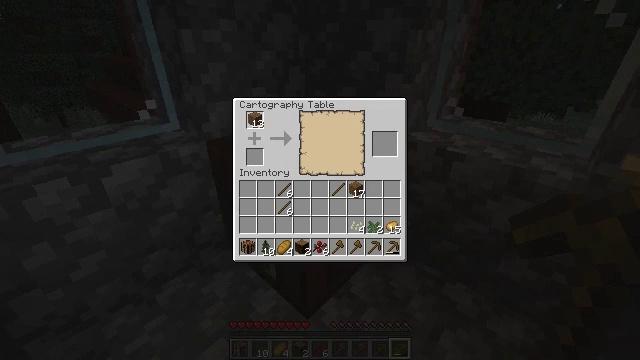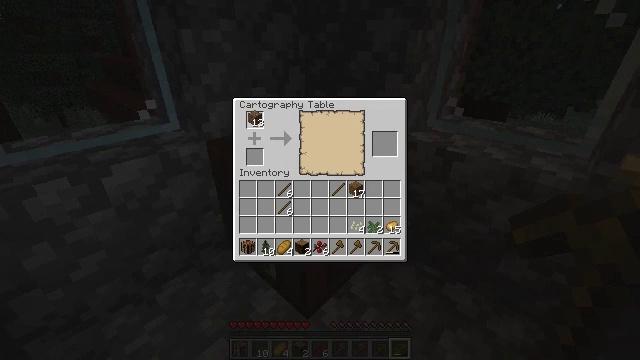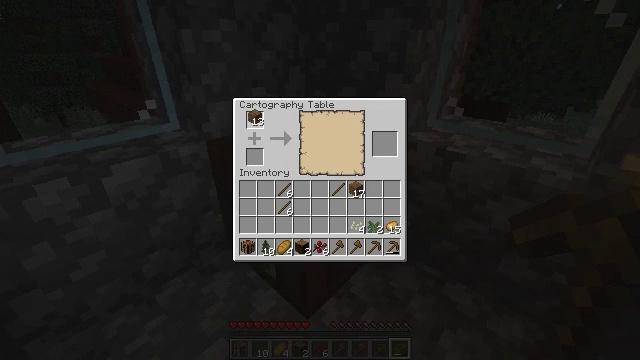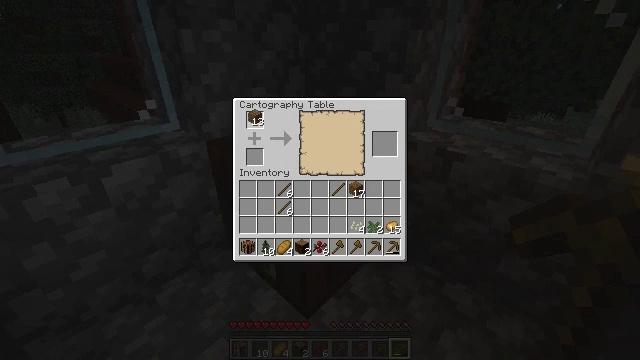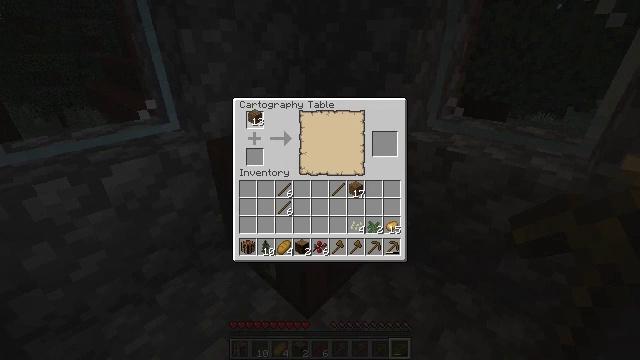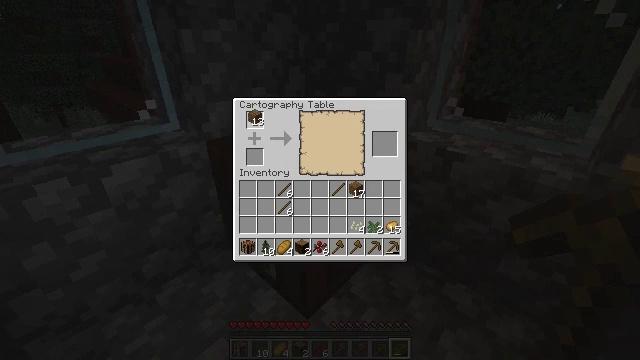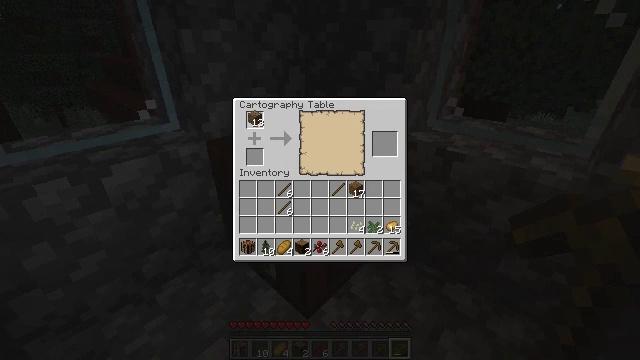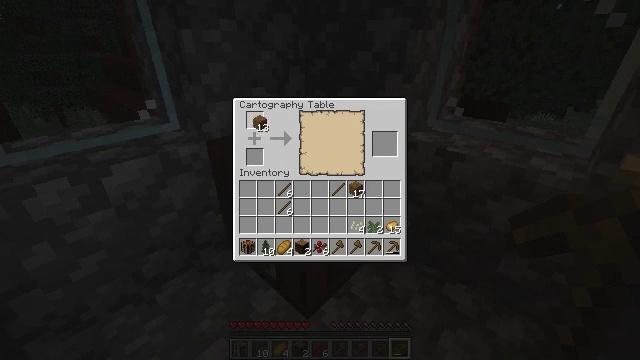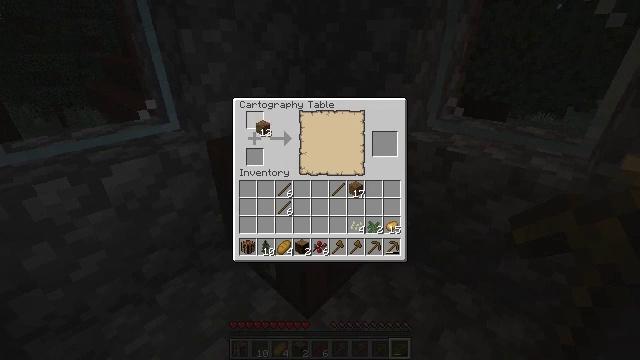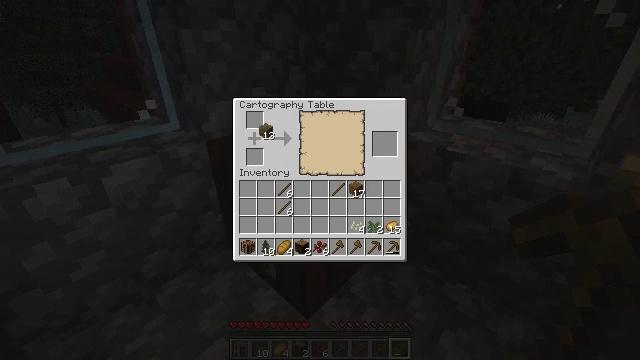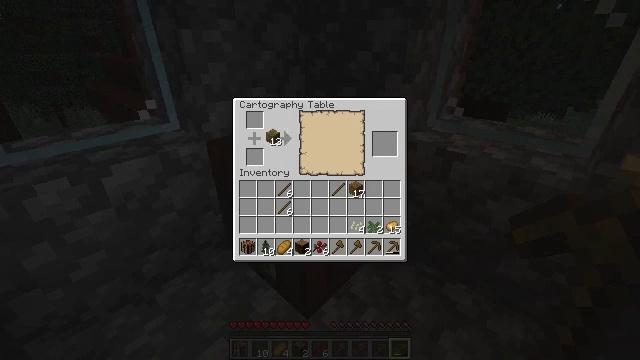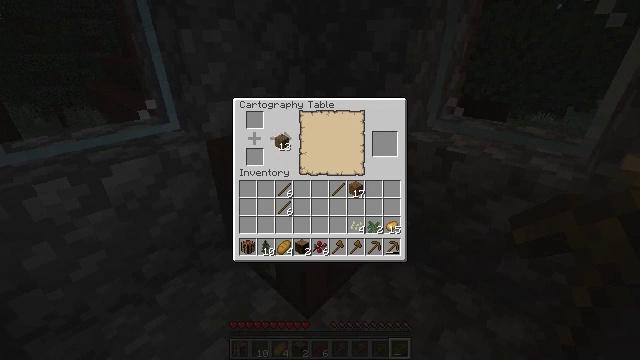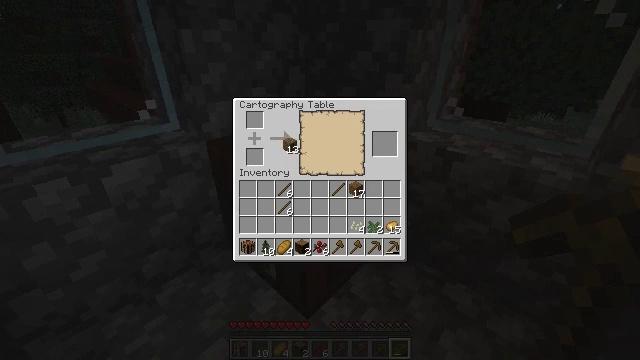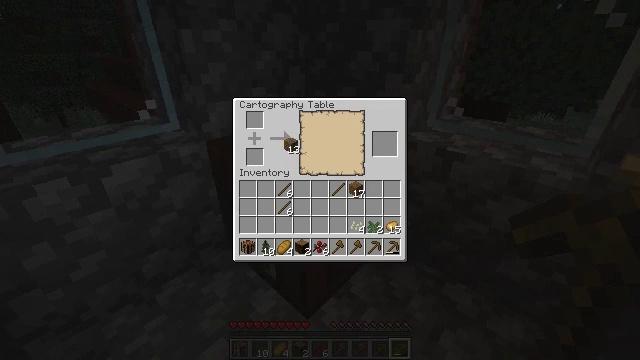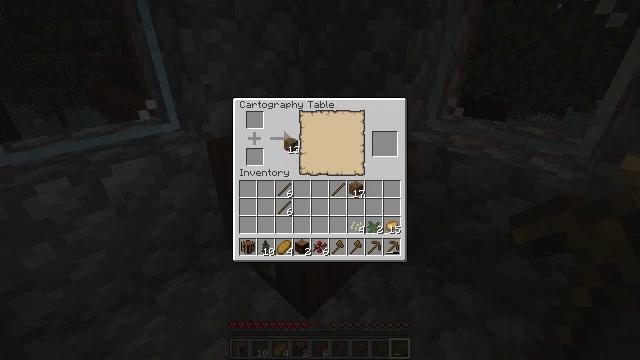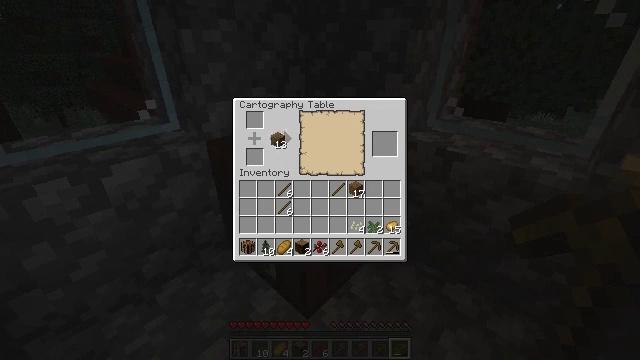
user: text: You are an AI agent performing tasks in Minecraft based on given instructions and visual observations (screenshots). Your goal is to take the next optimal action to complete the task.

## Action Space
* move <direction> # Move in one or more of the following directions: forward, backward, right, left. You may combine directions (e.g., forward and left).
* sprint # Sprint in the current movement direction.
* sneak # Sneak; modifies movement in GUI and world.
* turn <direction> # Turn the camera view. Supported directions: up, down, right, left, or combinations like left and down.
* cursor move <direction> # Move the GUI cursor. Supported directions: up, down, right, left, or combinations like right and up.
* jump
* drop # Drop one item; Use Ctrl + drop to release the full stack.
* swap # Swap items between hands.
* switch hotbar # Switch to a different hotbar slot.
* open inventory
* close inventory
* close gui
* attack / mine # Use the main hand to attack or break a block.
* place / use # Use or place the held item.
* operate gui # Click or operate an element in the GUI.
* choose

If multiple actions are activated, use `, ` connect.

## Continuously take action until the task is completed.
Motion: motion action
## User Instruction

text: Collect spruce leaves for landscaping.
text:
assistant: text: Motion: no_op
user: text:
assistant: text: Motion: operate gui
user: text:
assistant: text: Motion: operate gui
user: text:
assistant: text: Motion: operate gui
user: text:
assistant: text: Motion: operate gui
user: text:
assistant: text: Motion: no_op
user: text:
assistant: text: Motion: no_op
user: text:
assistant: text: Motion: no_op
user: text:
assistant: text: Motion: no_op
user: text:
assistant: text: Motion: no_op
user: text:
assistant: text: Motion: cursor move right
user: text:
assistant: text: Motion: cursor move right
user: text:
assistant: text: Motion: no_op
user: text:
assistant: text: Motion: no_op
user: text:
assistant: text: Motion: cursor move left
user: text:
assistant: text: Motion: cursor move left
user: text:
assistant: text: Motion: no_op
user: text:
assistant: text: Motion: no_op
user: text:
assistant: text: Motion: cursor move down
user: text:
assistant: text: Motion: no_op
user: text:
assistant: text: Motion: no_op
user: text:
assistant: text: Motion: no_op
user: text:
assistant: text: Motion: choose
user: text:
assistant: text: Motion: choose
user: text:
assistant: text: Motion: choose
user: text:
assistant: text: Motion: no_op
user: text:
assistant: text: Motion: no_op
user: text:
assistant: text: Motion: cursor move up
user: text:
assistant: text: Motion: cursor move up
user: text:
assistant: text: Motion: no_op